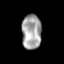
Tissue: prostate
Cell type: Fibroblasts
Senescence score: 0.7918
Nuclear area (px): 663
Mean DAPI intensity: 164.955